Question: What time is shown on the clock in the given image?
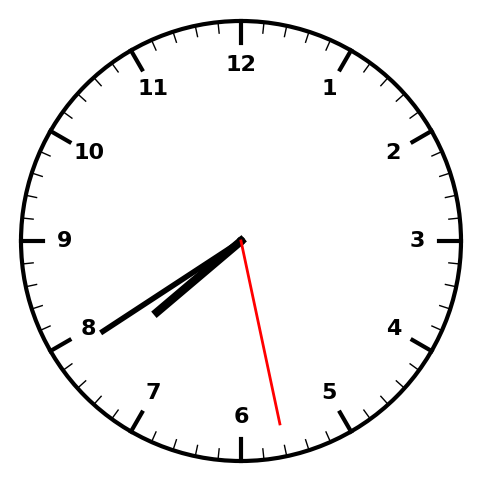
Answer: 07:39:28